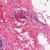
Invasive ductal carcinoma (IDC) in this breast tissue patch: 0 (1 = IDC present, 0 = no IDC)